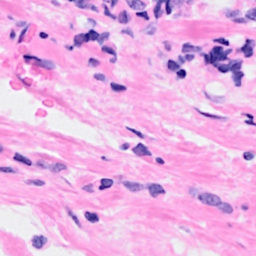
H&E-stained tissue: Breast